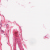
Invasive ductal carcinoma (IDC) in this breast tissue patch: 0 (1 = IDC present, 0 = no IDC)